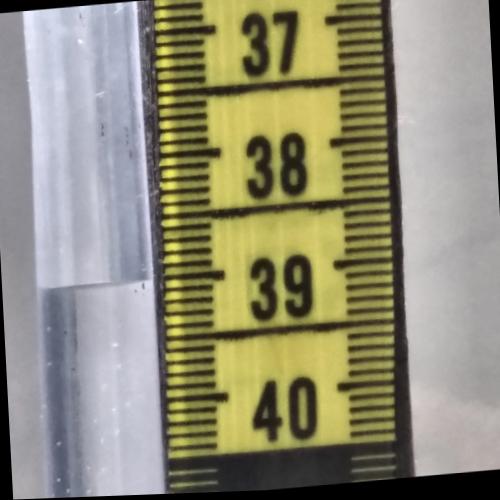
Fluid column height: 39.0 cm